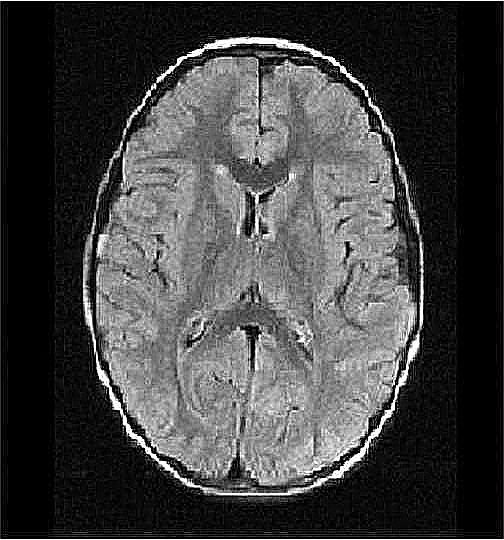
Label: notumor